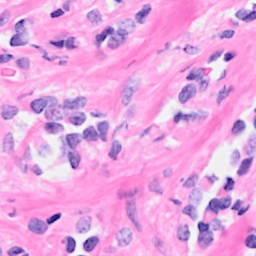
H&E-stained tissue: Breast